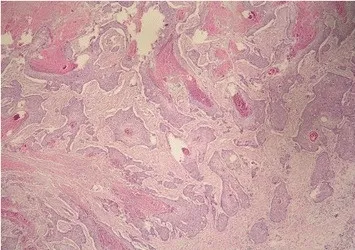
The presence of keratin pearls within the islets of atypical squamous cells.
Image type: pathology (h&e)